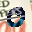
Label: 0